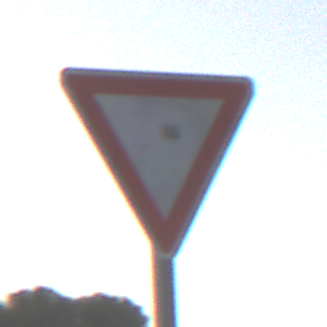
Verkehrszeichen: VorfahrtGewaehren
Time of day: SunriseSunset
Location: Outdoor (Nature)
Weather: PartlyCloudy
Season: NotSpecified
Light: Natural